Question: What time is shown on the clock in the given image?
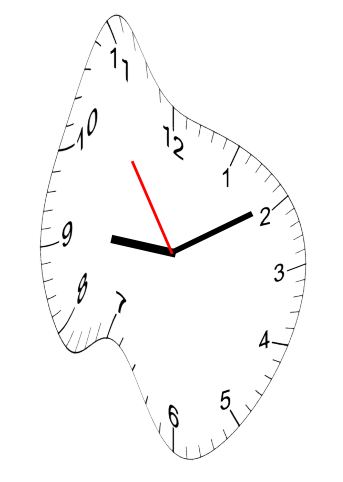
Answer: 09:09:54